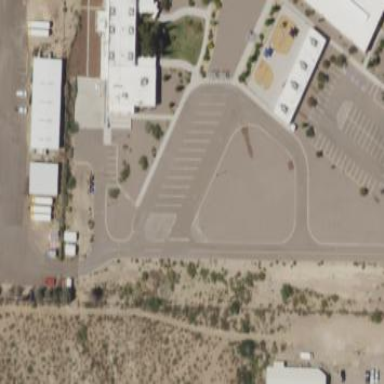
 it is designated for school bus parking."